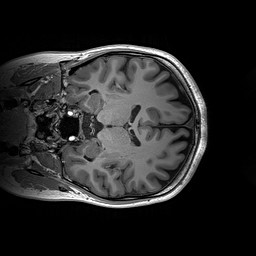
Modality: T1w
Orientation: coronal
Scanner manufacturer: siemens
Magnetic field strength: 3 T
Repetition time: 2.2 s
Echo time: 0.00244 s